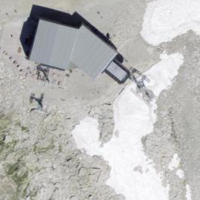
EUNIS habitat code: 48
Species observed at this site:
Montifringilla nivalis